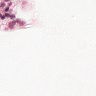
Metastatic tissue present: no